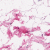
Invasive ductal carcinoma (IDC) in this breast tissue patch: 0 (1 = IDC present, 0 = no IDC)